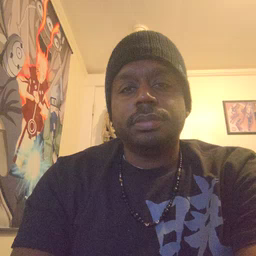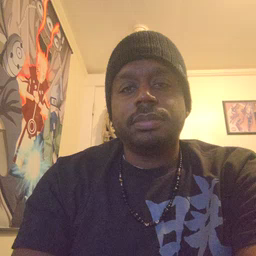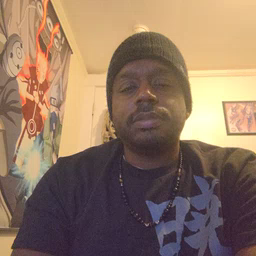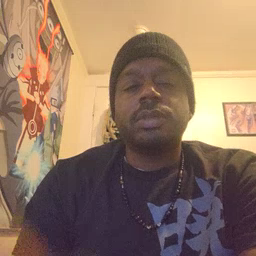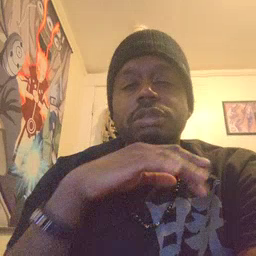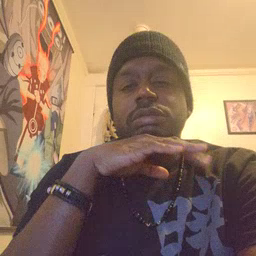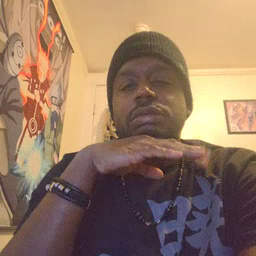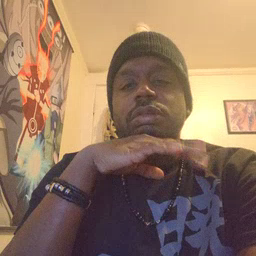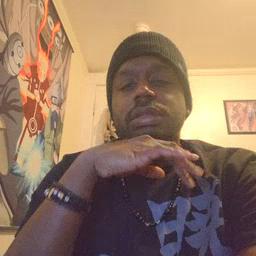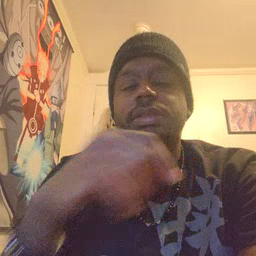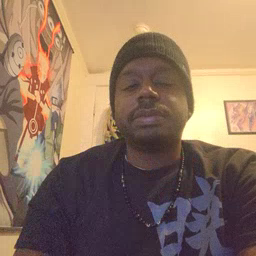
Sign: dirty